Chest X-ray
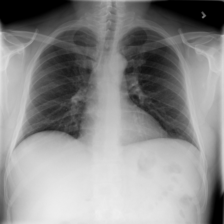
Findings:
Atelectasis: negative
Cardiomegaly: negative
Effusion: negative
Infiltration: positive
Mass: negative
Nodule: negative
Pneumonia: negative
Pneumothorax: negative
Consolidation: negative
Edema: negative
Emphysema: negative
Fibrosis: negative
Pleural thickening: negative
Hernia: negative